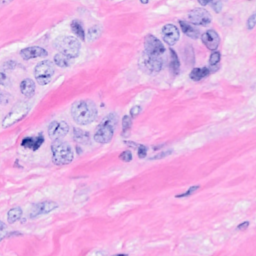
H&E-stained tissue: Breast